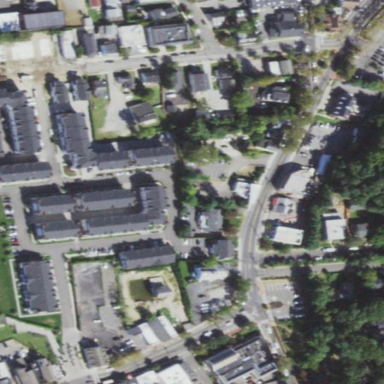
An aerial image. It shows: Condominium within residential area.